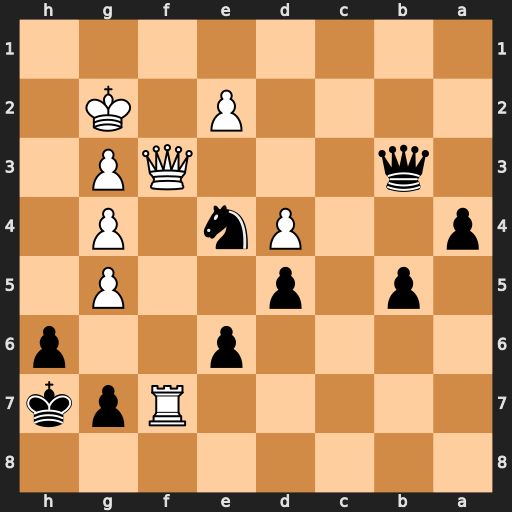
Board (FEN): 8/5Rpk/4p2p/1p1p2P1/p2Pn1P1/1q3QP1/4P1K1/8
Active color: b
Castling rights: -
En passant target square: -
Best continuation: Qxf3+ exf3 Nc3 g6+ Kxg6